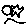
Label: moon